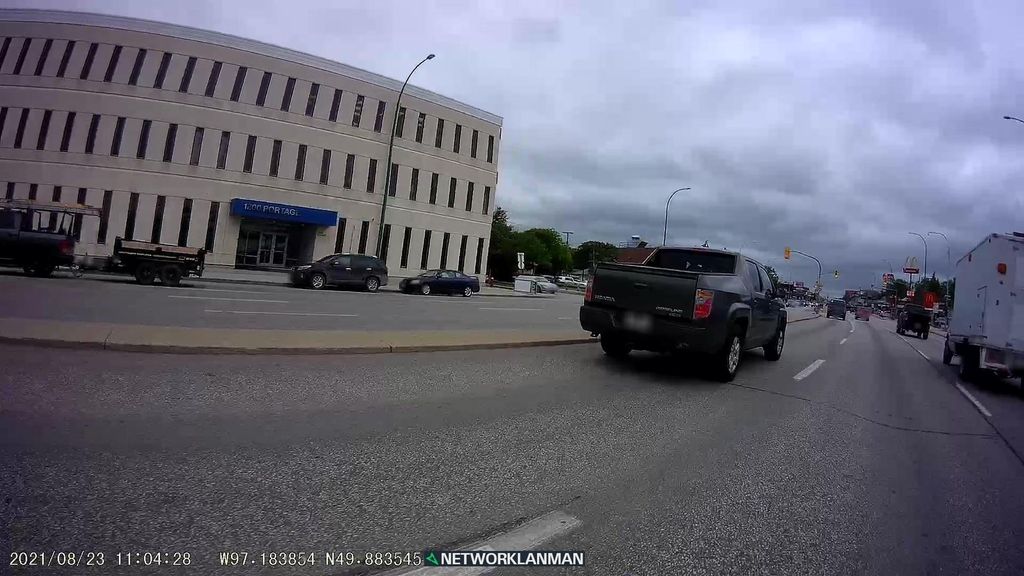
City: winnipeg